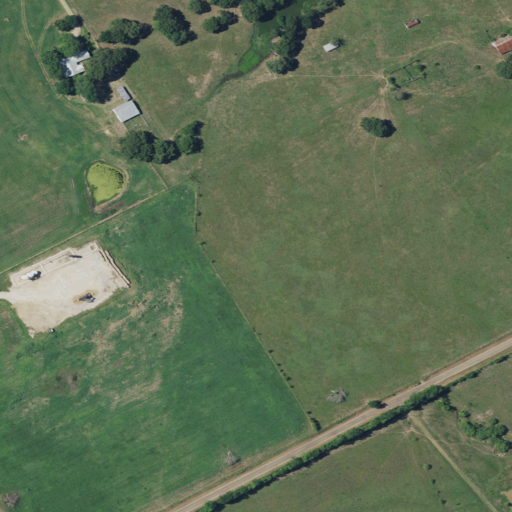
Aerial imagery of plain(s) in Texas named Teal Prairie containing pasture, open development, low intensity development, and medium intensity development